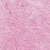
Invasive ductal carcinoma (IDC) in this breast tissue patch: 0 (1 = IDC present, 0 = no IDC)